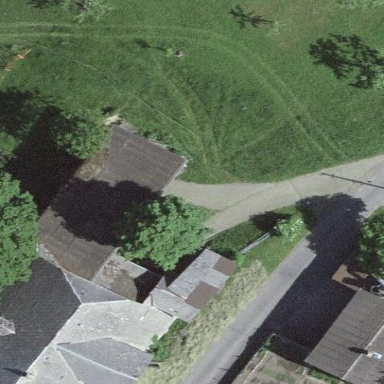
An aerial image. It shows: Farm building.